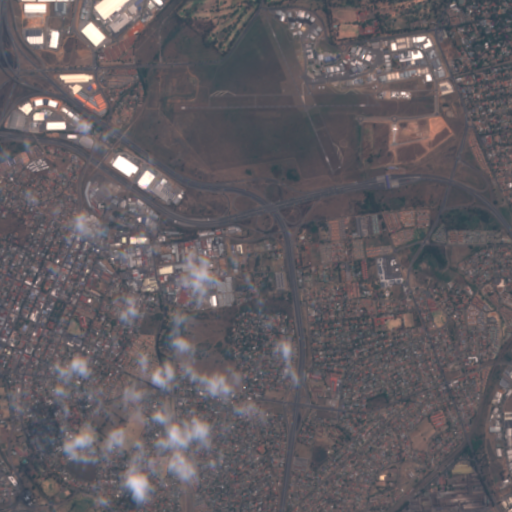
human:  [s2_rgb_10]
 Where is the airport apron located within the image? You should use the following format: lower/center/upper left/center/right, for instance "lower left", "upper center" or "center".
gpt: The airport apron is located in the upper right of the image.
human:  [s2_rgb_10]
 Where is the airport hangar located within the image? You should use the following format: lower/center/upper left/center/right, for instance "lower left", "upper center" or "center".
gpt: The airport hangar is located in the upper right of the image.
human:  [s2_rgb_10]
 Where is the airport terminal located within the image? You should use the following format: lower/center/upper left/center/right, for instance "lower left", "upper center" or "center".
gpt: The airport terminal is located in the upper center of the image.
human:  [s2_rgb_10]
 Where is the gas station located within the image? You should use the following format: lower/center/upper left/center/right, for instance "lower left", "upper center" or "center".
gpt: The gas station is located in the center right of the image.
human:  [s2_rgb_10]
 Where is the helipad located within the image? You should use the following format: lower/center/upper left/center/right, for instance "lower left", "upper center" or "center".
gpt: The helipad is located in the upper right of the image.
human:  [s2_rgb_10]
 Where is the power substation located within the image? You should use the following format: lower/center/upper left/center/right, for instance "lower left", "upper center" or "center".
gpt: The power substation is located in the upper right of the image.
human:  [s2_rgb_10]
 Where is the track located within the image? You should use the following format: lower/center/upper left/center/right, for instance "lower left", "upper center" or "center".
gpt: The track is located in the lower left of the image.
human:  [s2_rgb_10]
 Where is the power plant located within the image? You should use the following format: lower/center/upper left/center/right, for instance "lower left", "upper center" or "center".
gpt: There is no power plant in the image.